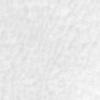
Label: no_change